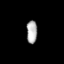
Tissue: lung
Cell type: Myeloid cells
Senescence score: 0.181
Nuclear area (px): 240
Mean DAPI intensity: 173.163